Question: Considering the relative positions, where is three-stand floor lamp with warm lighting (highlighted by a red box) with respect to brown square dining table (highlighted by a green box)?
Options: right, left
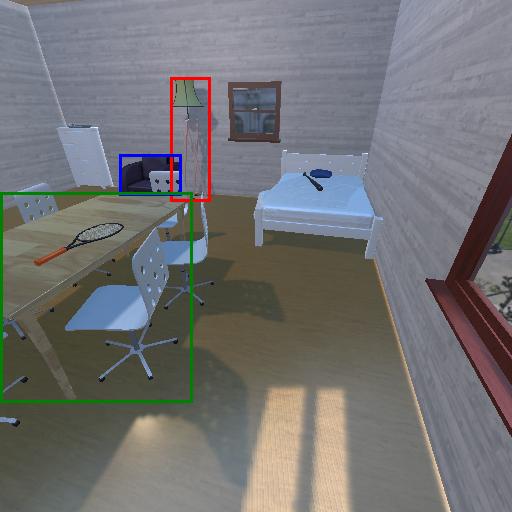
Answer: right